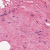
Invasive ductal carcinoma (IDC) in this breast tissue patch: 0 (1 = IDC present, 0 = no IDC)